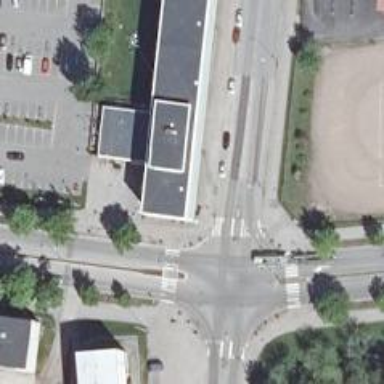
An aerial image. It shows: Marked road crossing with pedestrian island.